RGB frame:
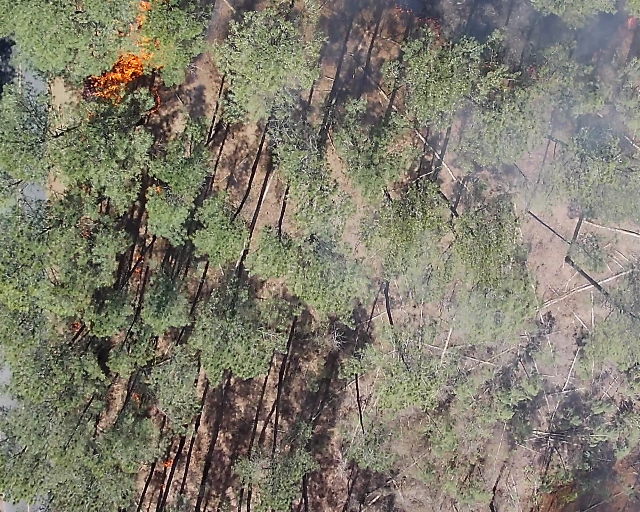
Thermal frame:
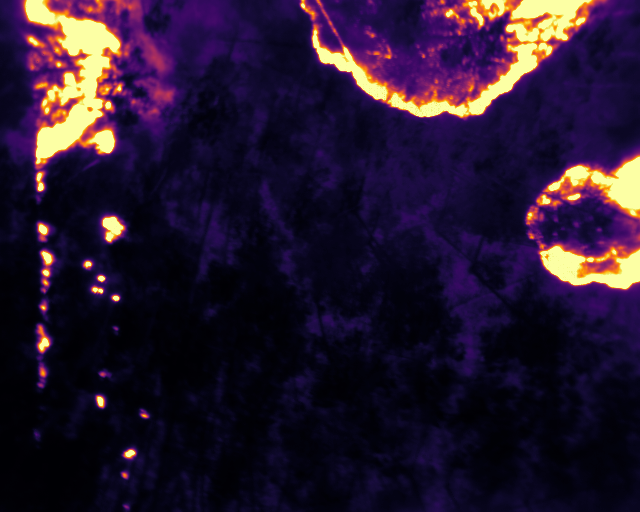
Captured: 2026-02-27 02:35:22
Pixels at or above 80 °C: 40950 (fraction of frame: 0.125)